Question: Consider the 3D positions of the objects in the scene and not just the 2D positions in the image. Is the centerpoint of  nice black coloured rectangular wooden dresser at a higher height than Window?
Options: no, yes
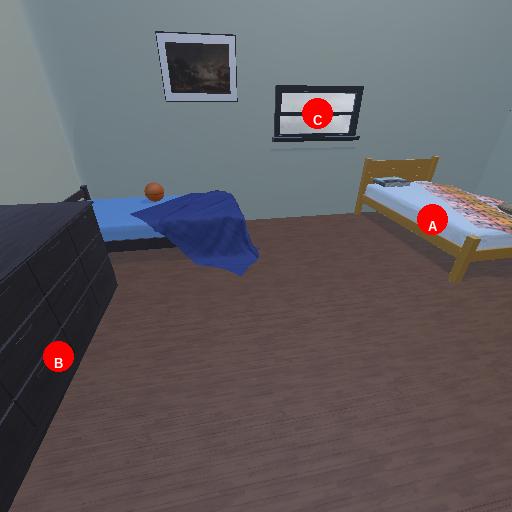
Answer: no